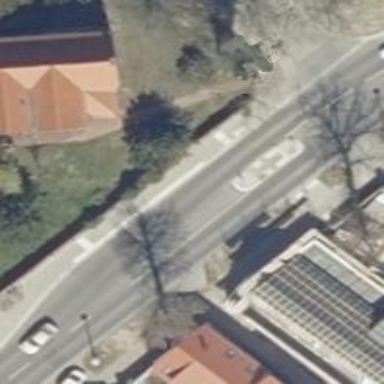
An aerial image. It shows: Sidewalk along the footway.